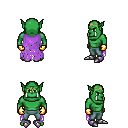
a pixel art fantasy rpg character, male body template, orc, green skin, maroon tattered cape, teal pants, plain hairstyle, gold gloves, metal boots, four views (front, back, left, right), 2x2 character sprite sheet, small pixel art, hard edges, no anti-aliasing